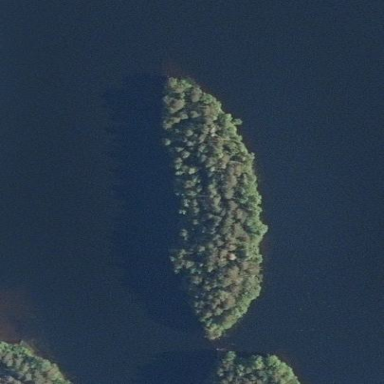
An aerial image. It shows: Islet covered in needle-leaved woodland.